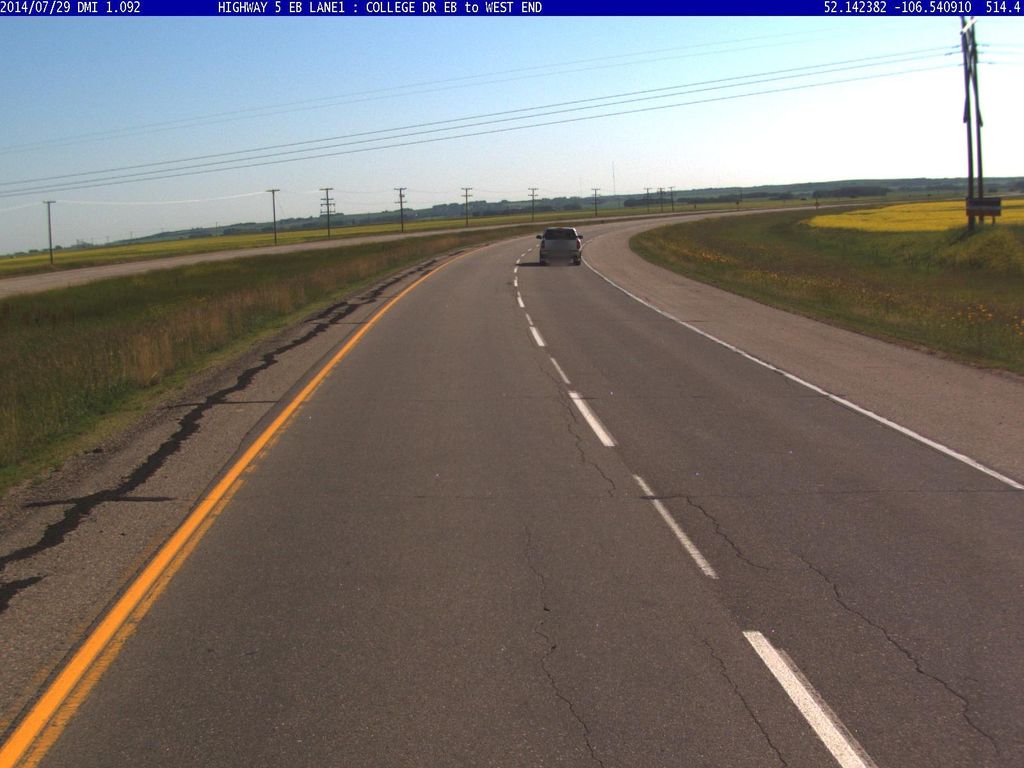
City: saskatoon